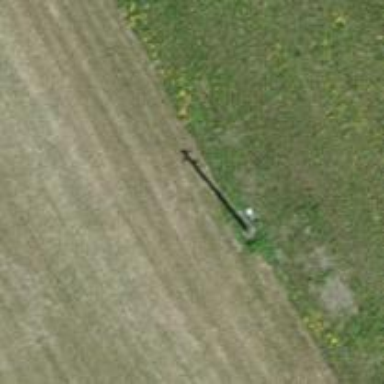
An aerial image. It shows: Minor power line.